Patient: sex F, age 59
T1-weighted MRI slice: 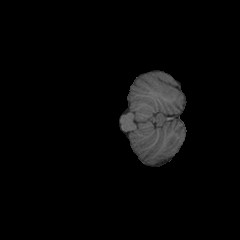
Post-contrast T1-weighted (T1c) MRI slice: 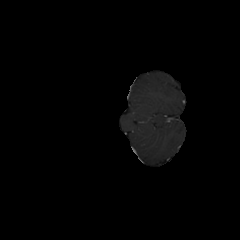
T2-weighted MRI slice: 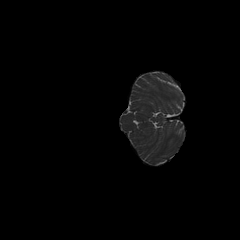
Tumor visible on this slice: no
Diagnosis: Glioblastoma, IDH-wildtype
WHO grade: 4